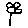
Label: flower